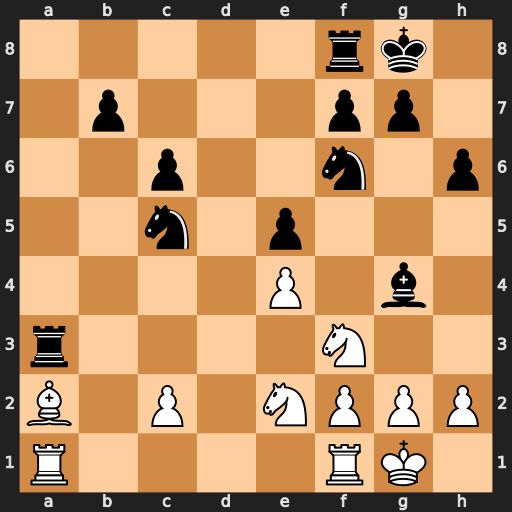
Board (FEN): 5rk1/1p3pp1/2p2n1p/2n1p3/4P1b1/r4N2/B1P1NPPP/R4RK1
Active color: w
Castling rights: -
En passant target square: -
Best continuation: Bxf7+ Rxf7 Rxa3